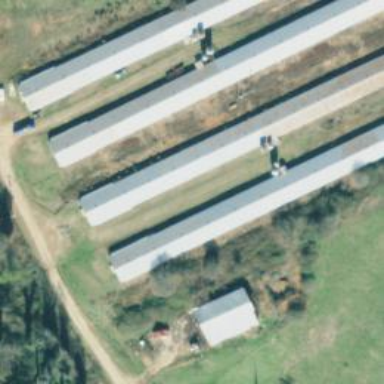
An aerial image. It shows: Poultry house.